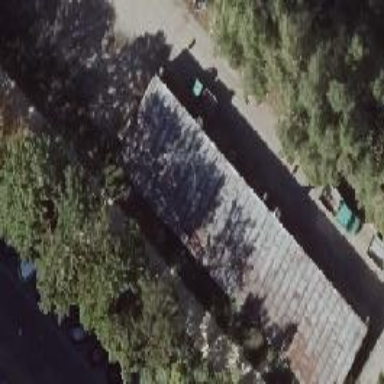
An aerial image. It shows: Group of garages.